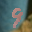
Label: 9